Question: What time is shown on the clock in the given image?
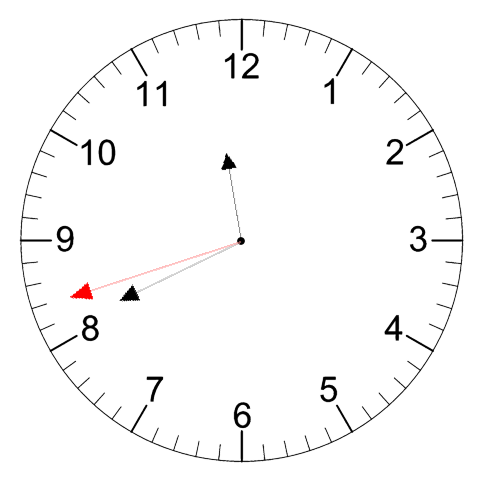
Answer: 11:40:42